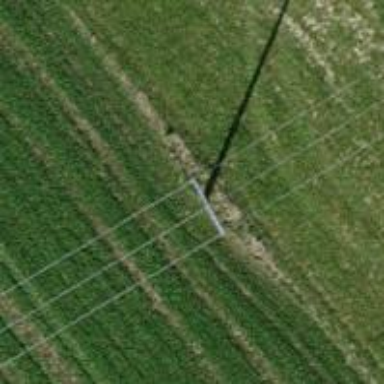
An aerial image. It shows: Minor power line with 3 cables.